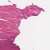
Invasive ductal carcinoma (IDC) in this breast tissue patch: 0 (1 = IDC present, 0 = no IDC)